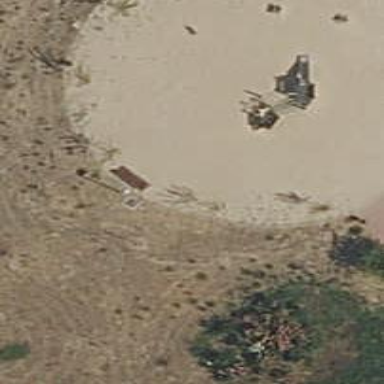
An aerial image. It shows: Playground with sand surface.